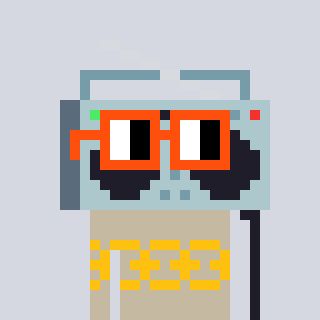
a pixel art character with square orange glasses, a boombox-shaped head and a bege-colored body on a cool background